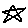
Label: star